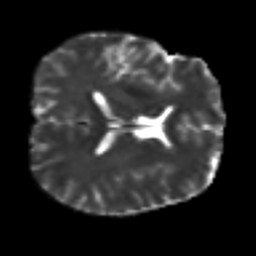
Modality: T2w
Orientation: axial
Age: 40
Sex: male
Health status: ill
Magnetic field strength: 3 T
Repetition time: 8.4 s
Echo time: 0.0926 s